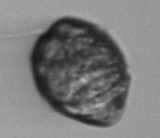
Label: Margalefidinium